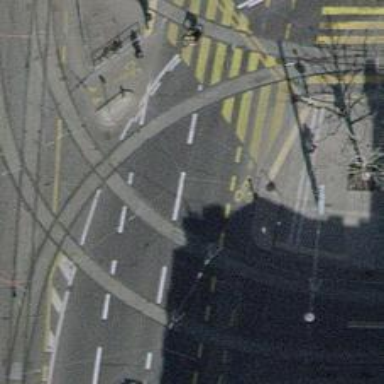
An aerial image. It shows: Tram railway line with electrified contact line.